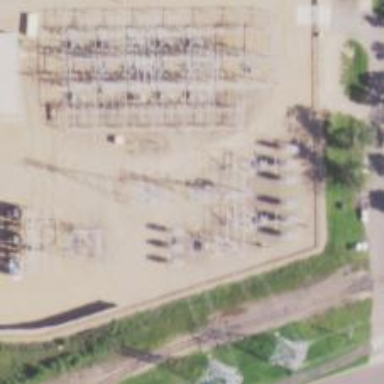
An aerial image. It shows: Lattice structure tower used for power transmission.